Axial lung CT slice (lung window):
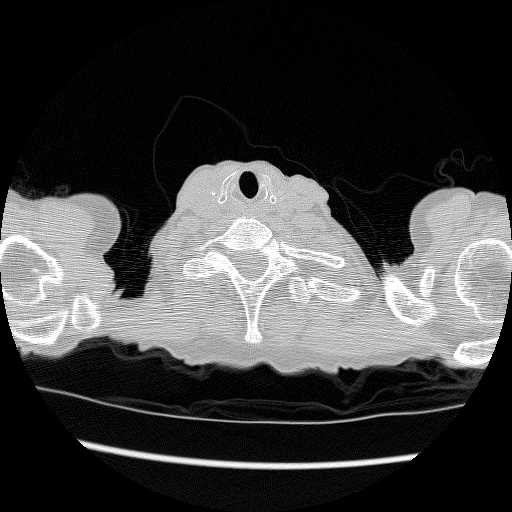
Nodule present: no